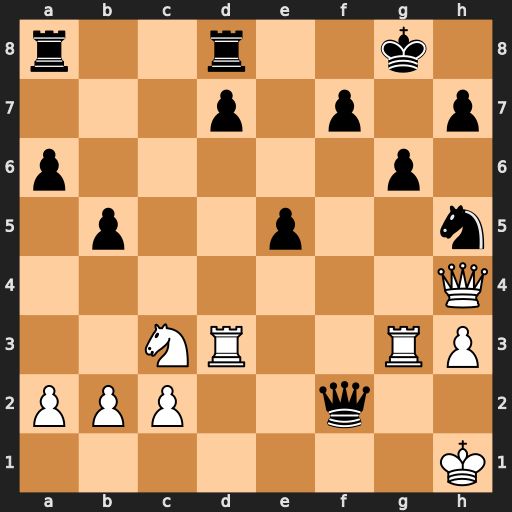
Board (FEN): r2r2k1/3p1p1p/p5p1/1p2p2n/7Q/2NR2RP/PPP2q2/7K
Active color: w
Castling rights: -
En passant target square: -
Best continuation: Rxg6+ hxg6 Qxf2